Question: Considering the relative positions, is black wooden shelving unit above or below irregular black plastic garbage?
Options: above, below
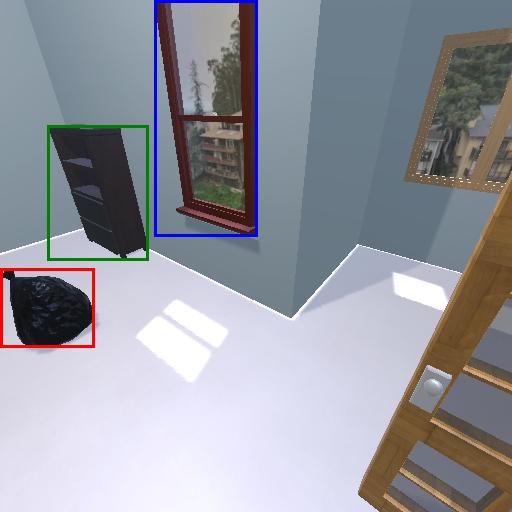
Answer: above